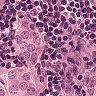
Metastatic tissue present: yes